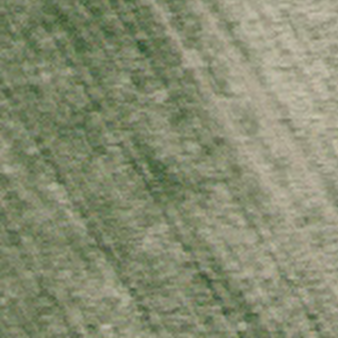
Label: other